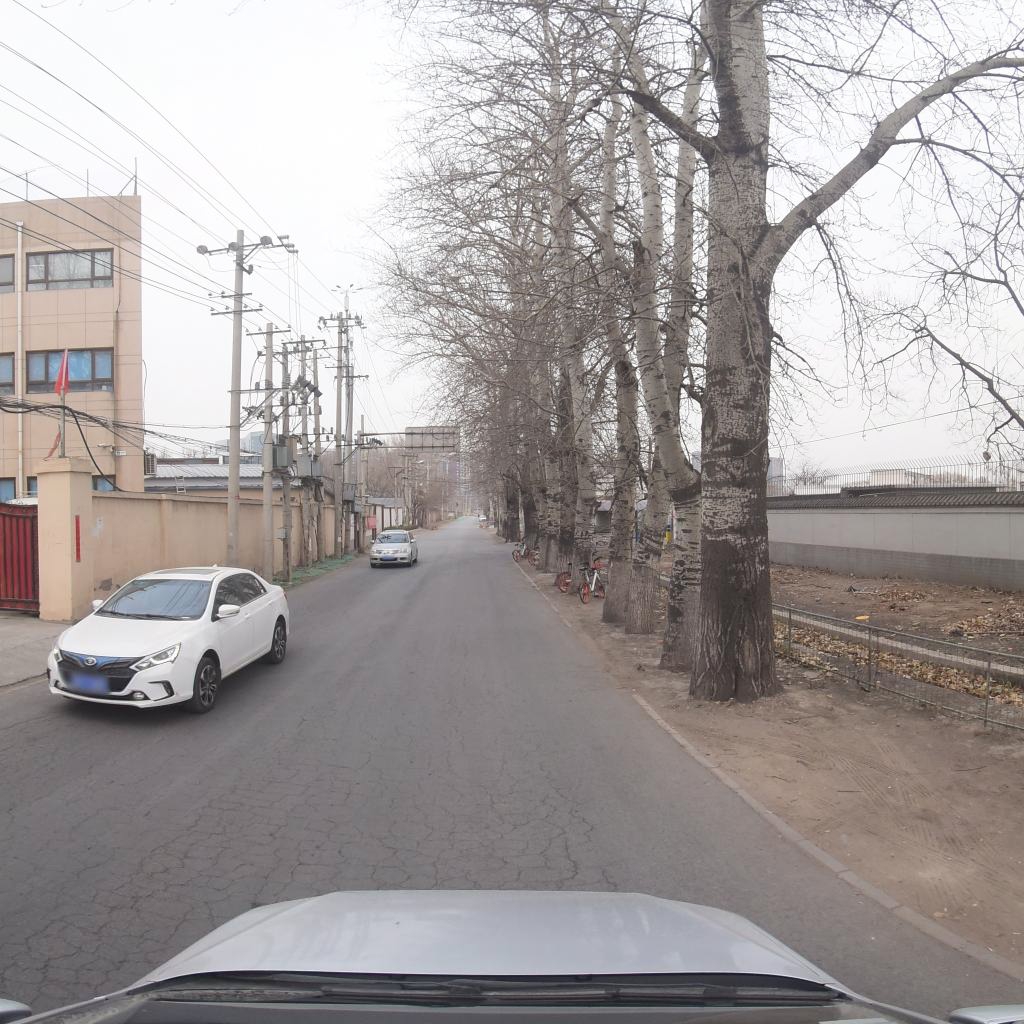
Region: Fengtai
Road damage annotations: alligator crack